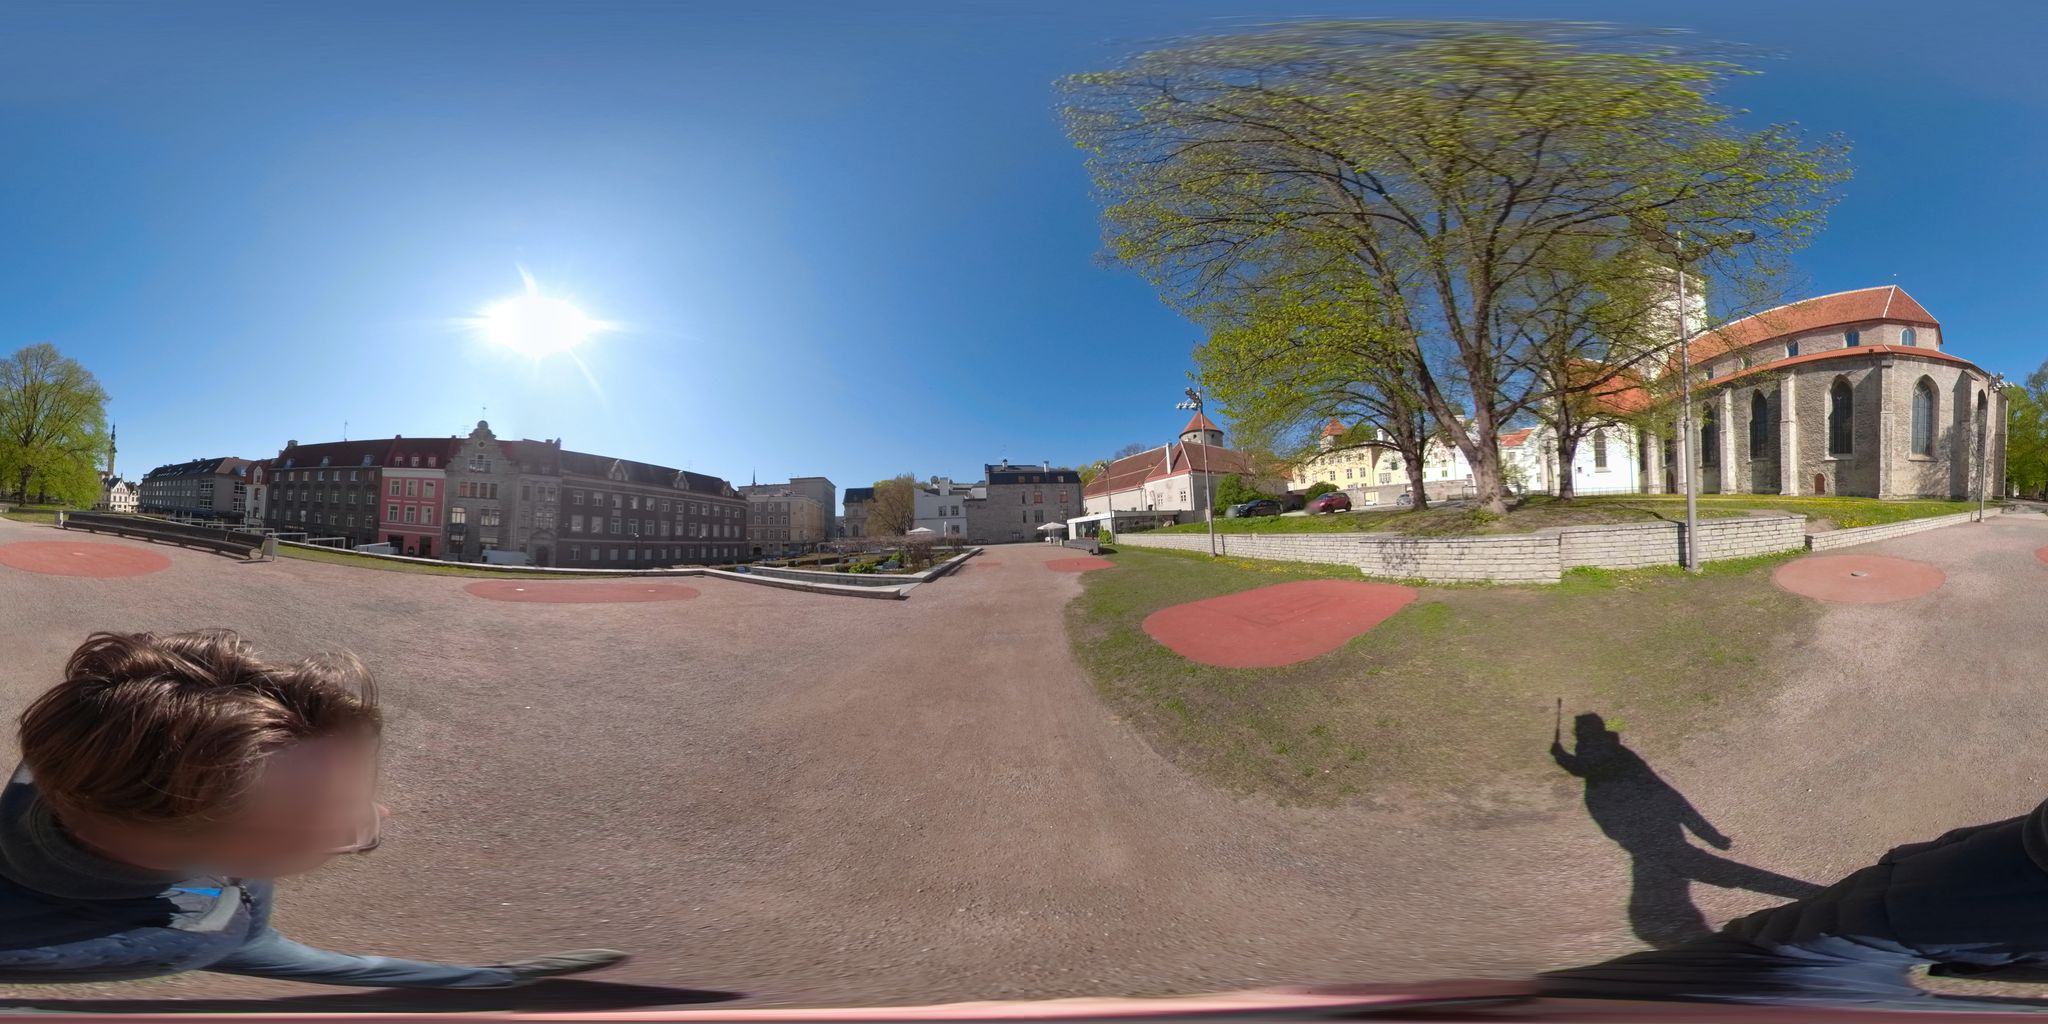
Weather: clear
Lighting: day
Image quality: good
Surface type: walking surface
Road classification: path, footway
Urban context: urban centre
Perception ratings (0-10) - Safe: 4.23, Lively: 8.75, Beautiful: 7.73, Boring: 5.95, Depressing: 2.64, Wealthy: 7.87